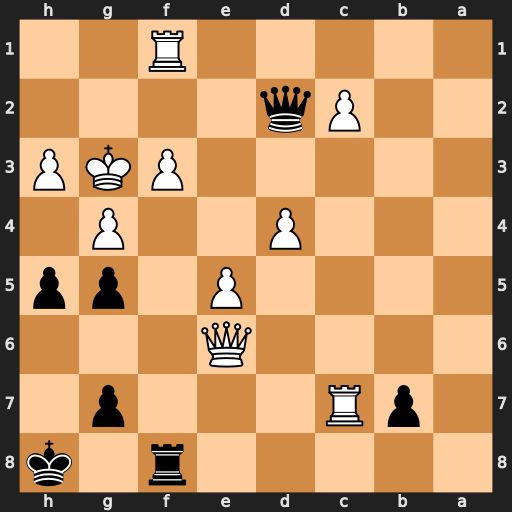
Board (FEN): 5r1k/1pR3p1/4Q3/4P1pp/3P2P1/5PKP/2Pq4/5R2
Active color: b
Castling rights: -
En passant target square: -
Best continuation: h4#